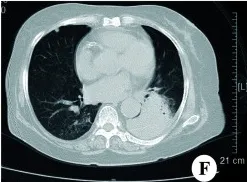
CT scanning and microbiological identification of case 1. (F) Chest CT showing consolidation in the left lower lobe with left-sided pleural effusion.
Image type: radiology (ct)